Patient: sex F, age 65
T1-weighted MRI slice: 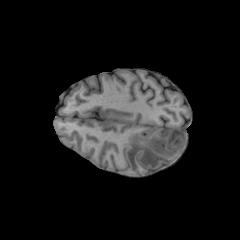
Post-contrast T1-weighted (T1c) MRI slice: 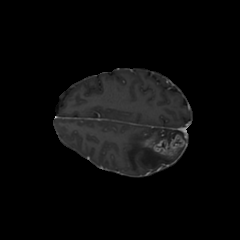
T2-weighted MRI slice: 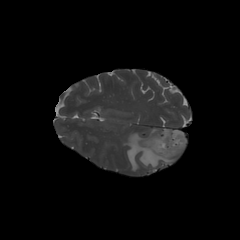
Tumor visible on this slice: yes
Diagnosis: Glioblastoma, IDH-wildtype
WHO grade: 4